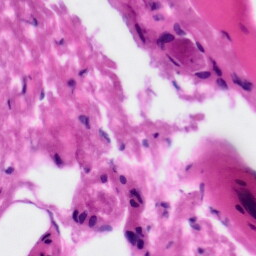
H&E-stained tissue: Tonsil